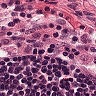
Metastatic tissue present: no